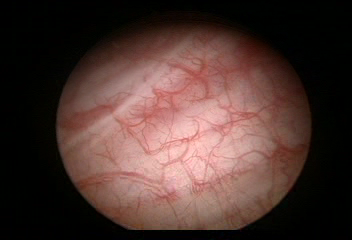
Modality: WLC
Class: Normal mucosa
Bladder cancer association: No